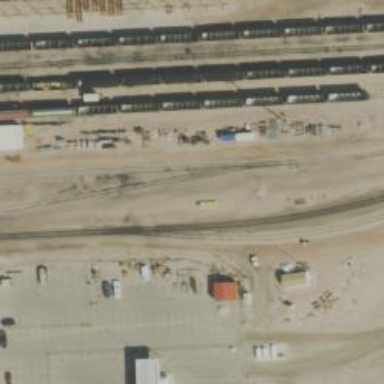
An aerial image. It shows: Railway siding with rails.